Question: i have got all friends in array
'''
FBRequest* friendsRequest = [FBRequest requestForMyFriends];
[friendsRequest startWithCompletionHandler: ^(FBRequestConnection *connection,
NSDictionary* result,
NSError *error) {
NSArray* friends = [result objectForKey:@"data"];
NSLog(@"Found: %i friends", friends.count);
for (NSDictionary<FBGraphUser>* friend in friends) {
NSLog(@"I have a friend named %@ ", friend.name);
'''
how to display in grouped table view in one section.
How to change (tick) friends selection to some custom button of fbfriendpicker view controller

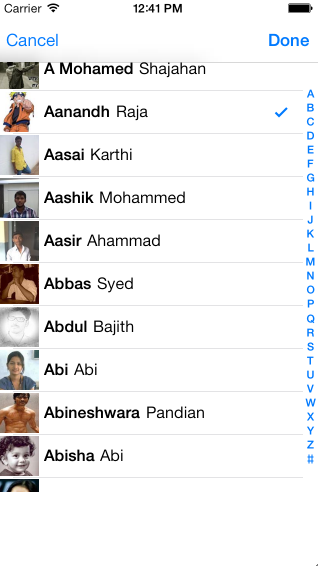
Answer: i had the same issue. So i stored all the friends info into a Array (includes dictionaries) and add that data into a UItableView. So same way i think u can do it.